Field crop: tomato
Growth stage: 1
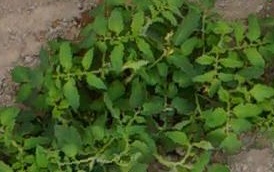
Species: tomato